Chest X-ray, AP view. Patient: 58 years old, sex F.
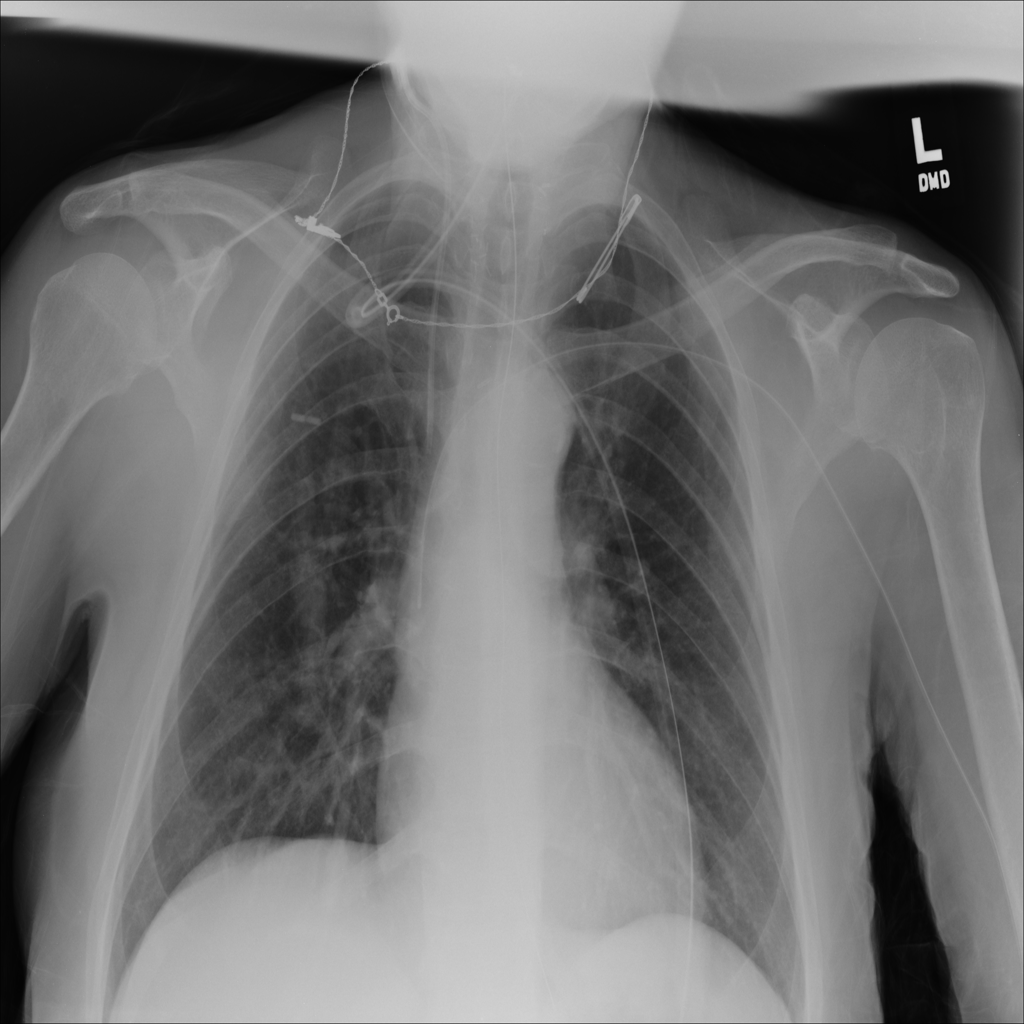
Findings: No Finding